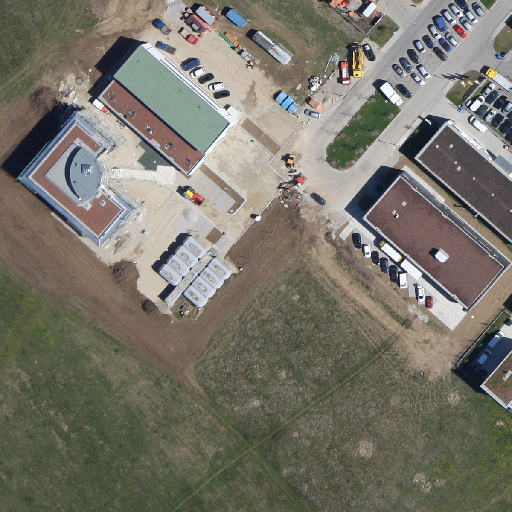
Referring expression: building along the road